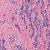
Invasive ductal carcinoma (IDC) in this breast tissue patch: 1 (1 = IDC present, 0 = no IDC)